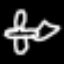
Label: airplane